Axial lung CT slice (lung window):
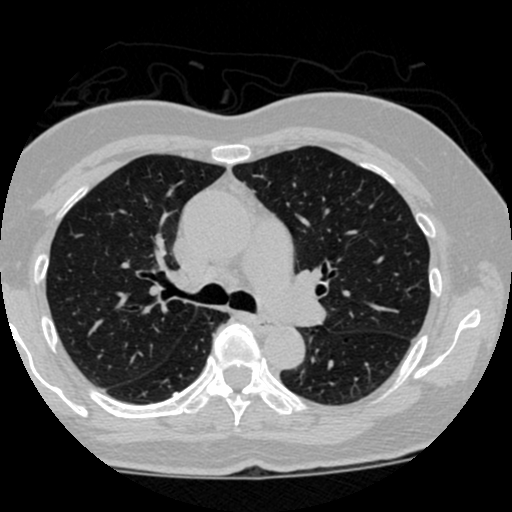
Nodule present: no